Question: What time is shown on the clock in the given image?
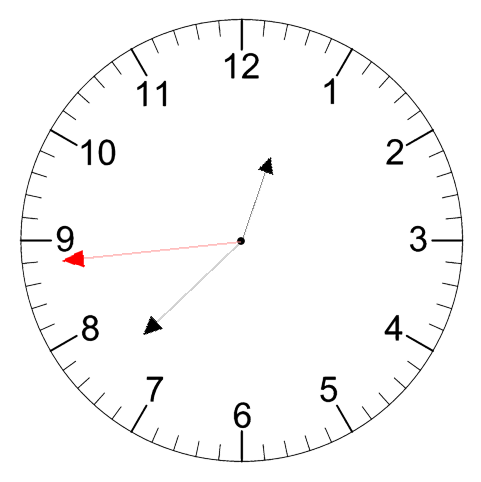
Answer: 12:37:44